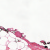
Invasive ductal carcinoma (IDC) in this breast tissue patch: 0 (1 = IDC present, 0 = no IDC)